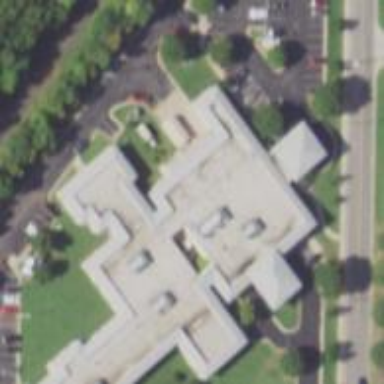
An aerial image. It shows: Hospital providing healthcare services.